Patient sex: M
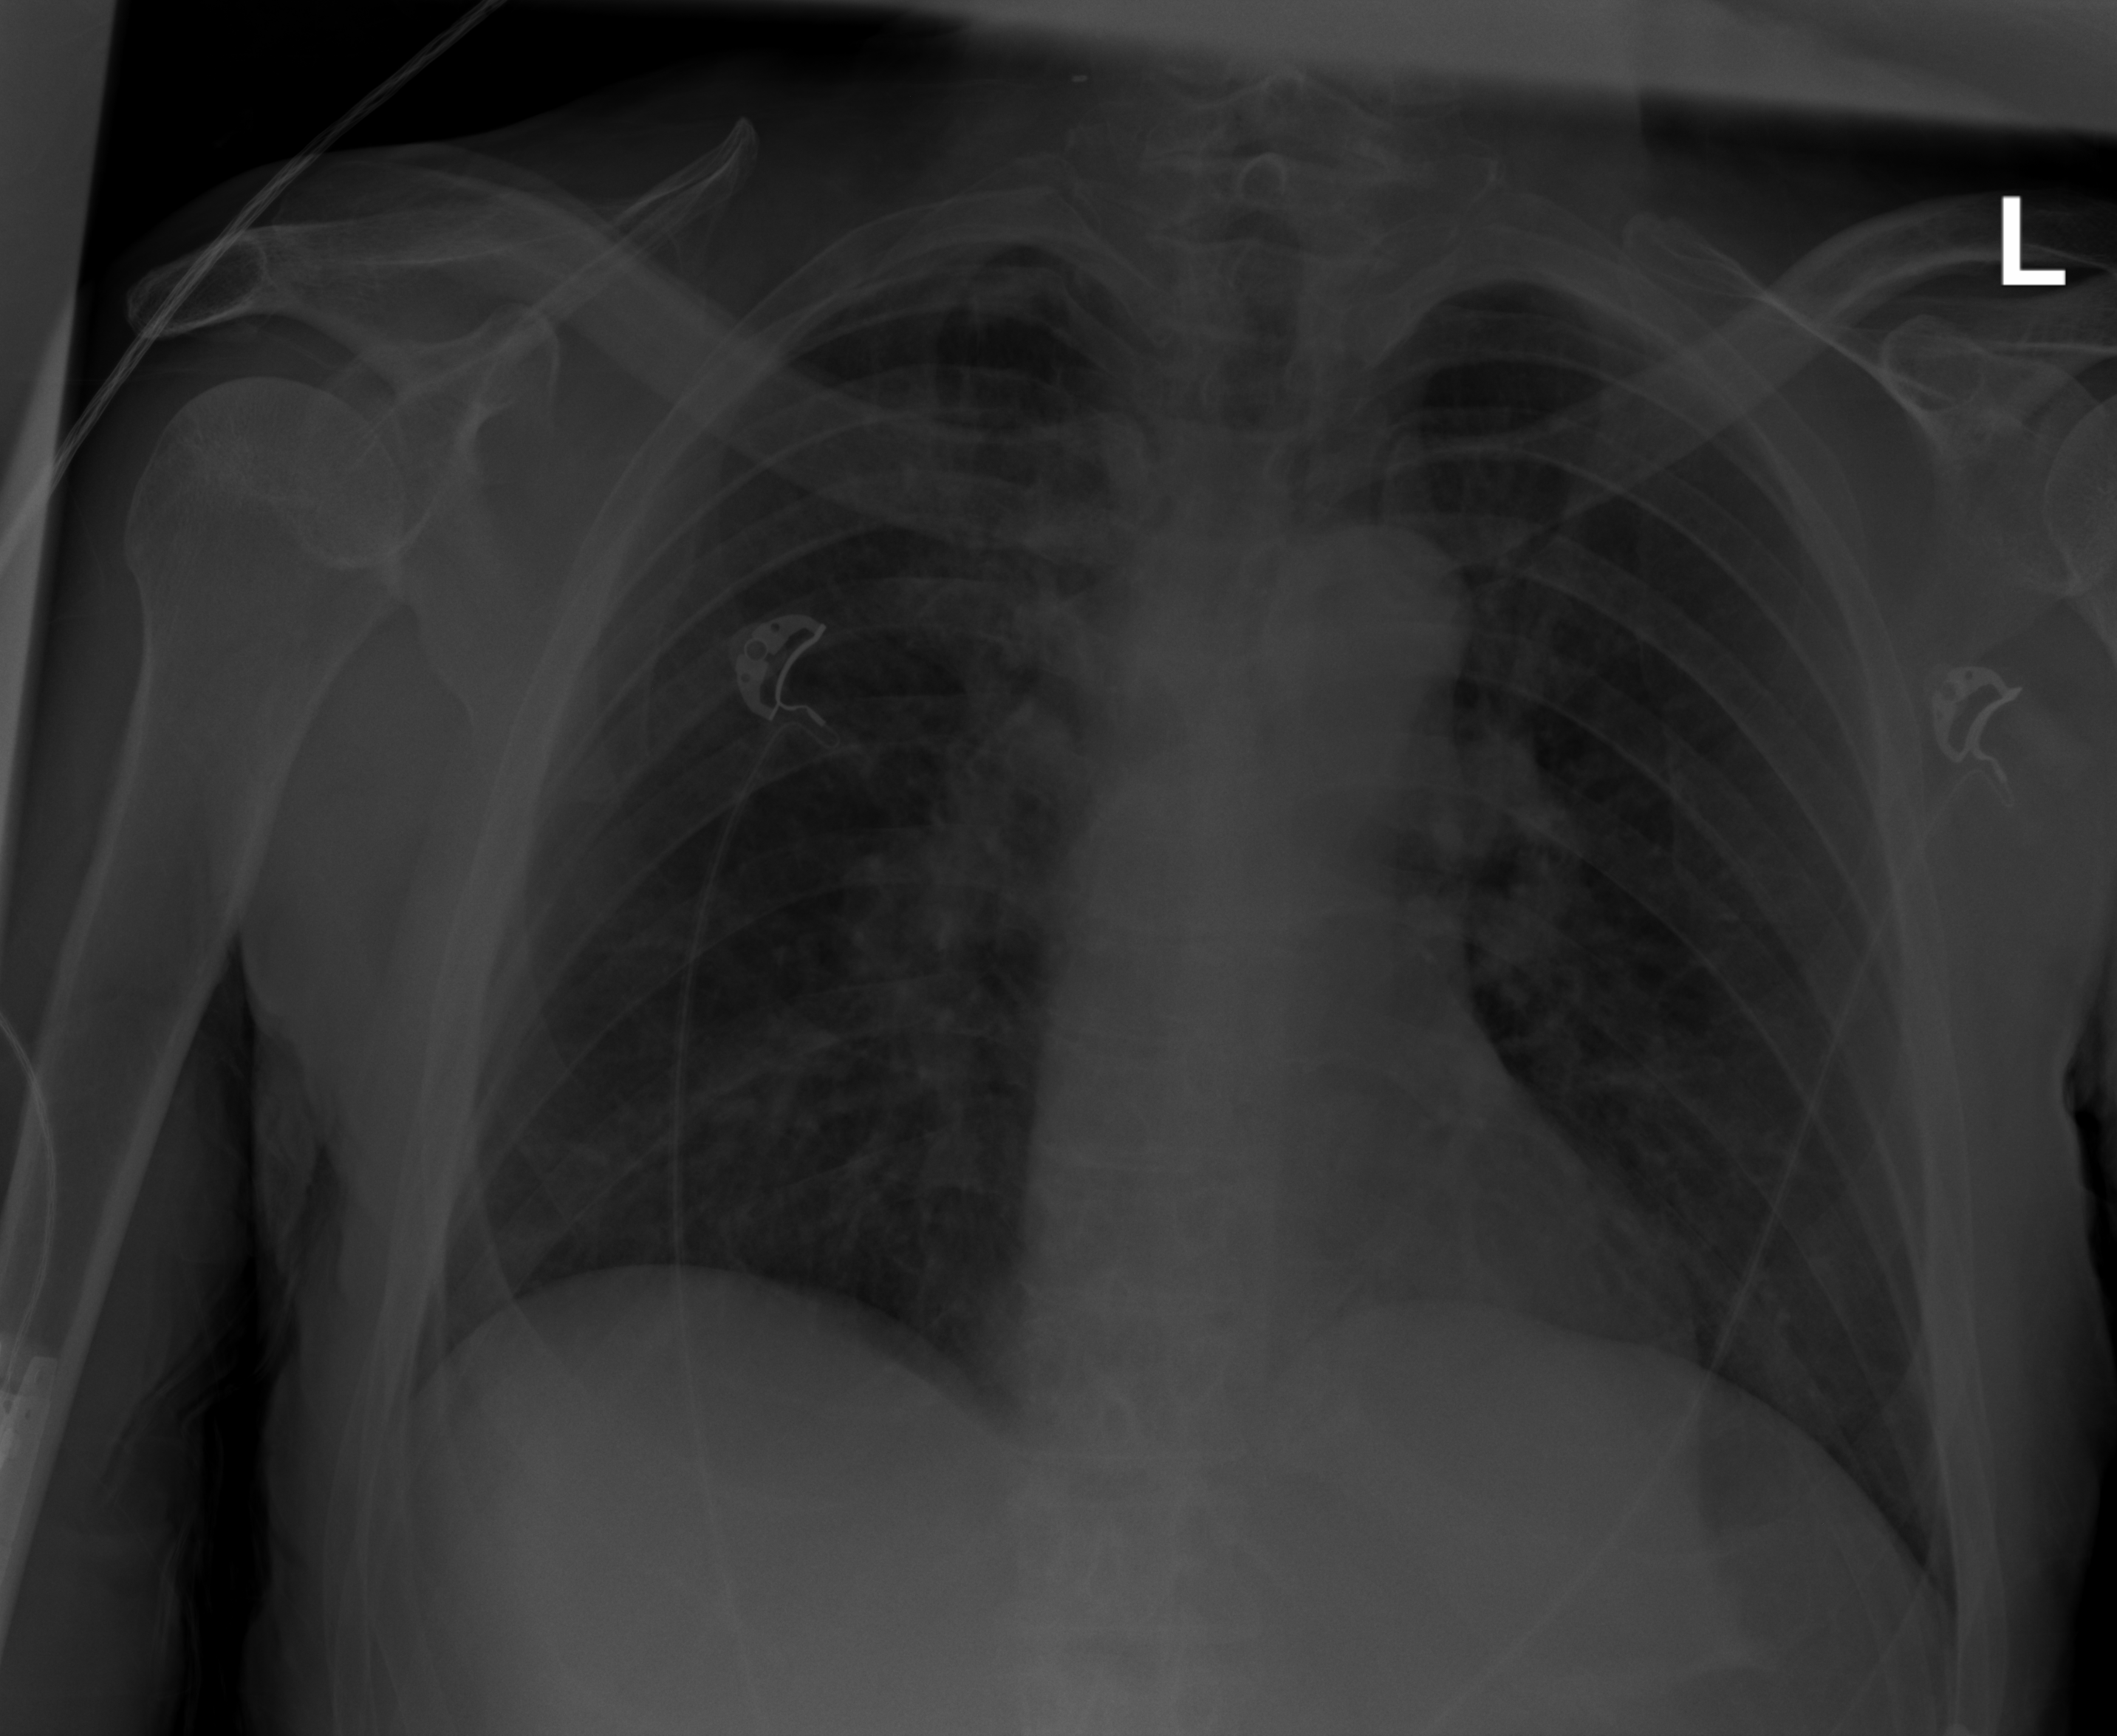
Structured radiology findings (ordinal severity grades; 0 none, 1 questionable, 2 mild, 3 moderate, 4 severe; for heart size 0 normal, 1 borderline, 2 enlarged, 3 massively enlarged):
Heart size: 0
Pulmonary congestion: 1
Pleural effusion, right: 0
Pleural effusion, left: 0
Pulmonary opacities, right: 2
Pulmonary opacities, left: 0
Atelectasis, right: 2
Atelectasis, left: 0